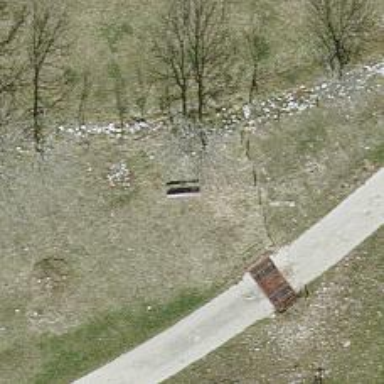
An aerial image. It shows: Bench.